Field crop: tomato
Growth stage: 1
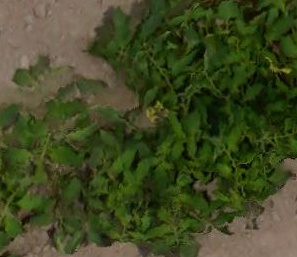
Species: tomato